Question: On remote http server, I create test.xml file in Sublime text2, and save it with encoding utf-8.
'''
<?xml version='1.0' encoding='Utf-8' ?>
<Shops>
<Shop name="one"></Shop>
<Shop name="two" ></Shop>
<Shop name="three"></Shop>
</Shops>
'''
Then I download it on my device:
'''
String str="";
URL url = new URL(Server+urls);
URLConnection ucon = url.openConnection();
InputStream is = ucon.getInputStream();
BufferedInputStream bis = new BufferedInputStream(is);
ByteArrayBuffer baf = new ByteArrayBuffer(50);
int current = 0;
while ((current = bis.read()) != -1)
{
baf.append((byte) current);
}
str = new String(baf.toByteArray(),"Utf-8");
DataOutputStream out = null;
out = new DataOutputStream(openFileOutput(filename, Context.MODE_PRIVATE));
out.writeUTF(str);
out.close();
'''
After it, through DDMS file explorer I download it on my macbook, open in Sublime text2, and saw:
'''
008e 3c3f 786d 6c20 7665 7273 696f 6e3d
2731 2e30 2720 656e 636f 6469 6e67 3d27
5574 662d 3827 203f 3e0d 0a3c 5368 6f70
733e 0d0a 203c 5368 6f70 206e 616d 653d
226f 6e65 223e 3c2f 5368 6f70 3e0d 0a20
3c53 686f 7020 6e61 6d65 3d22 7477 6f22
203e 3c2f 5368 6f70 3e0d 0a20 3c53 686f
7020 6e61 6d65 3d22 7468 7265 6522 3e3c
2f53 686f 703e 0d0a 3c2f 5368 6f70 733e
'''
Then I chose reopen with encoding utf-8, and saw (By the way, I can't copy/past what I saw):

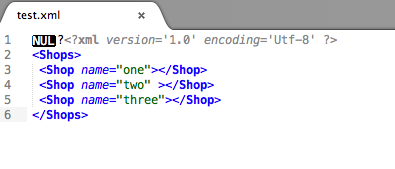
Answer: '.writeUTF' uses <URL>, not UTF-8.
The '0x00 0x8e' is big endian unsigned short for the length of the XML, which is 142 and matches the real length which is 142 as well.
Use this:
'''
str = new String(baf.toByteArray(),"UTF-8");
OutputStreamWriter osw = new OutputStreamWriter(
openFileOutput(filename, Context.MODE_PRIVATE),
Charset.forName("UTF-8").newEncoder()
);
osw.write(str);
'''